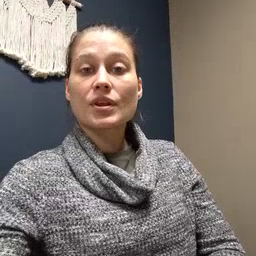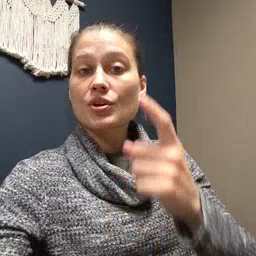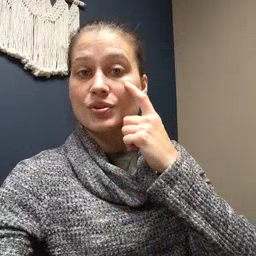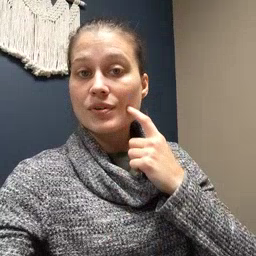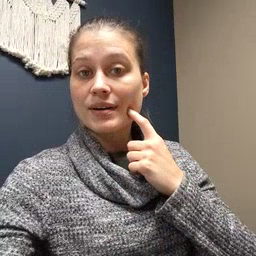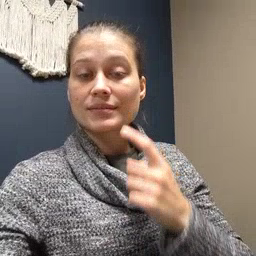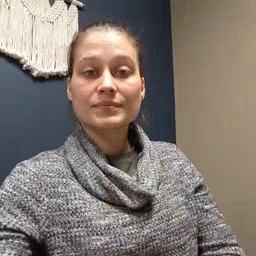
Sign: cry